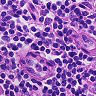
Metastatic tissue present: no